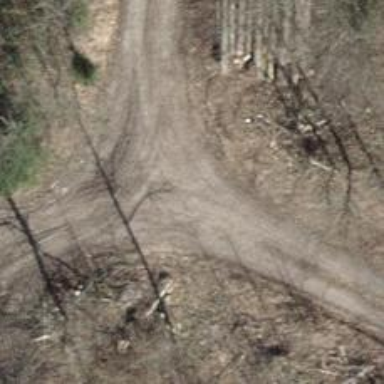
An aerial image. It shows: Gravel track with grade3 tracktype.